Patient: sex F, age 70
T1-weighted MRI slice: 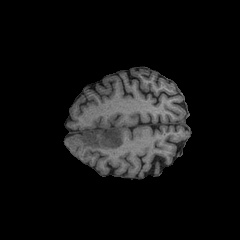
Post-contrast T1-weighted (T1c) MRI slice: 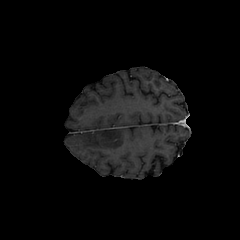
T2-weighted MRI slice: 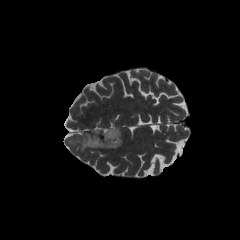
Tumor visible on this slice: yes
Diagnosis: Oligodendroglioma, IDH-mutant, 1p/19q-codeleted
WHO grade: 2